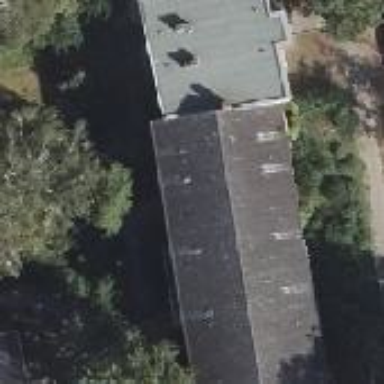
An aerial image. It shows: Gabled roof on building that houses apartments.